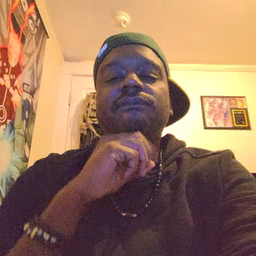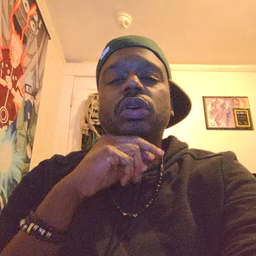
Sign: frog